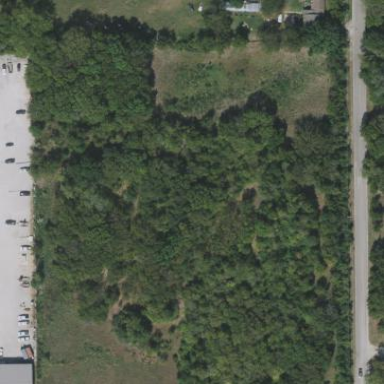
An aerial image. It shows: Grassy plot in zoning area.